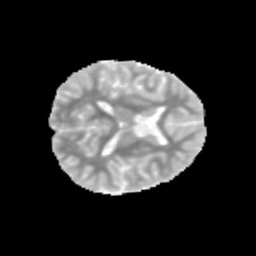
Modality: MD
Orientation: axial
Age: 12
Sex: male
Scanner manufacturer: siemens
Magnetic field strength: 3 T
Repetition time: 3.8 s
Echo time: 0.07 s